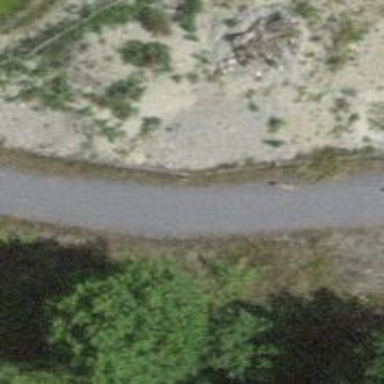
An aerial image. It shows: Track with fine gravel surface of the highest grade level.